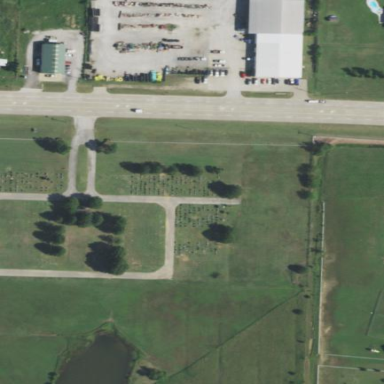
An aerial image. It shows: Cemetery.